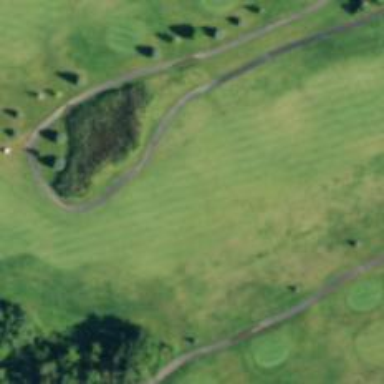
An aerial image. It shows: View of golf hole.